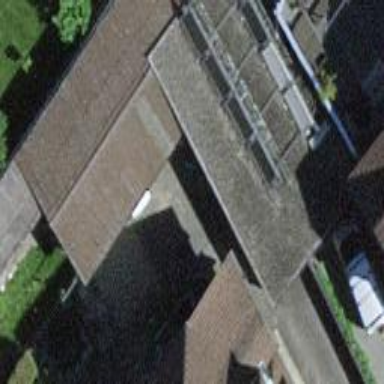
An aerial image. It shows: Garage building.